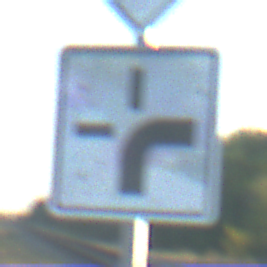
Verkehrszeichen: VerlaufVorfahrtsstrasse3
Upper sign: Vorfahrtsstrasse
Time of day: SunriseSunset
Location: Outdoor (RoadRail)
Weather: Clear
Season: NotSpecified
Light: Natural